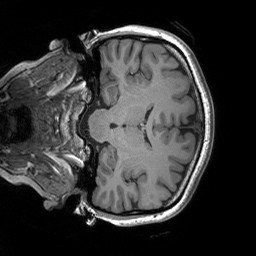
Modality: T1w
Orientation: coronal
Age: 23